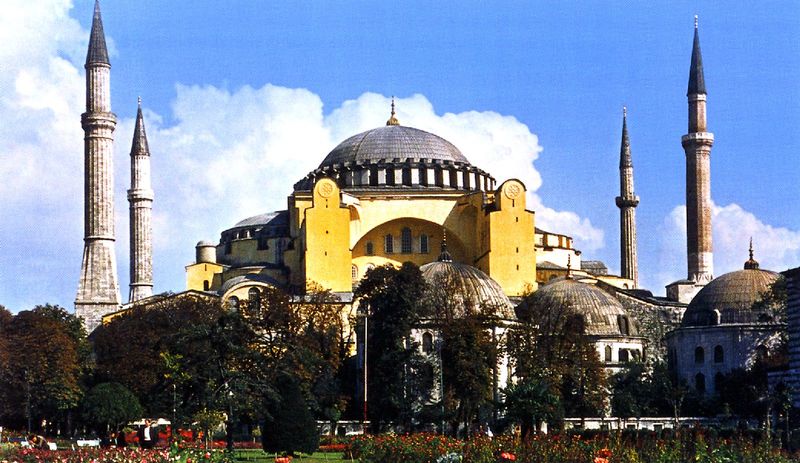
Titel: Konstantinopel (Istanbul), Hagia Sophia
Künstler: Kaiser Justinian
Standort: Konstantinopel (EU - Türkei)
Schlagwörter: baum, blau, gott, himmel, wolken, bäume, gelb, blumen, bunt, fenster, grau, säulen, weiss, dach, gebäude, gras, schloss, spitze, kirche, turm, bogen, rundbogen, kuppel, foto, fotografie, photographie, vier, kloster, moschee, türme, festung, farbfoto, spitzbogen, vorderansicht, tempel, postkarte, mausoleum, türkei, sakralbau, außenansicht, minarett, istanbul, minarette, baume, hagia sophia, farbfotografie, mosche, istambul